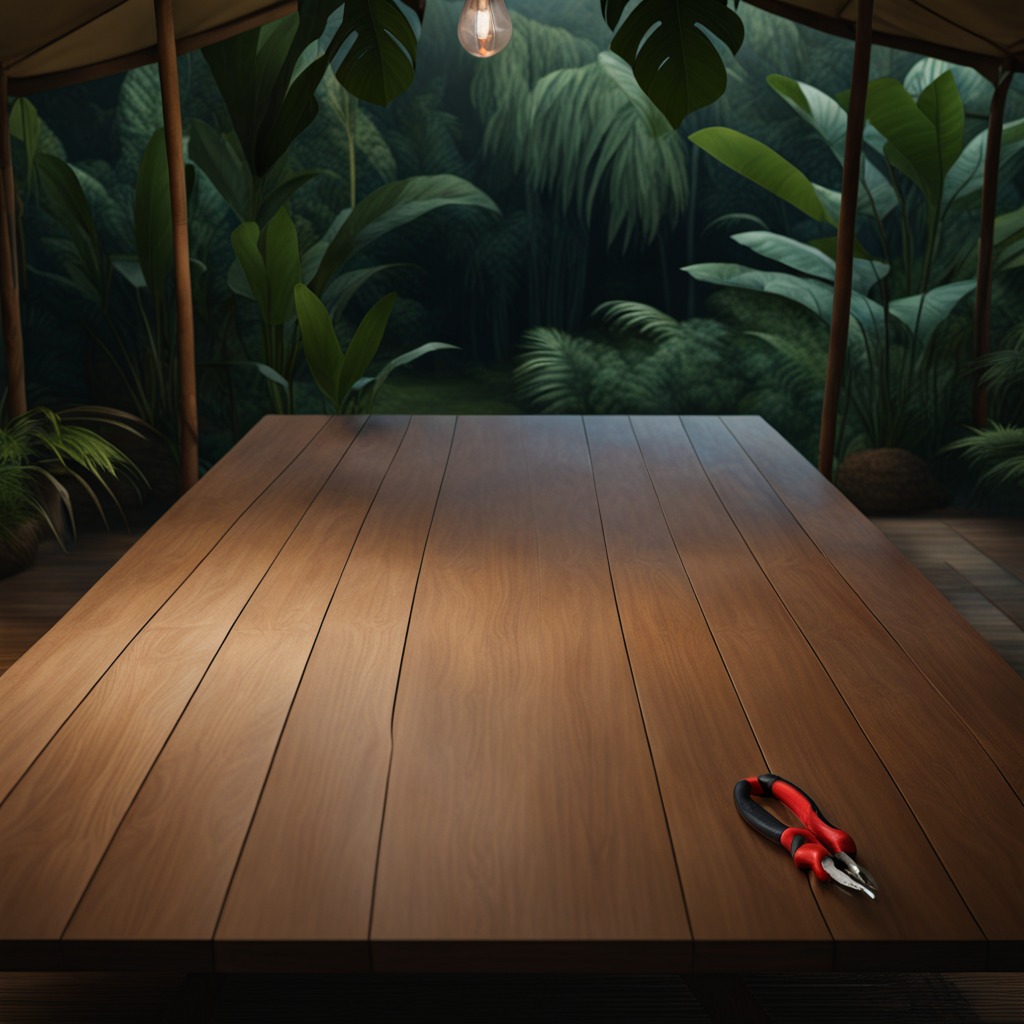
A plier is lying on the wooden table inside a jungle field workshop tent at night.